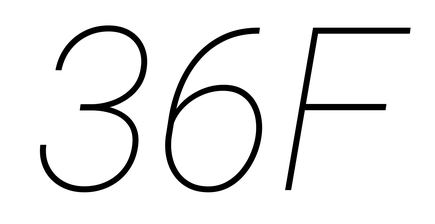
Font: Roboto-Italic_Thin_Italic